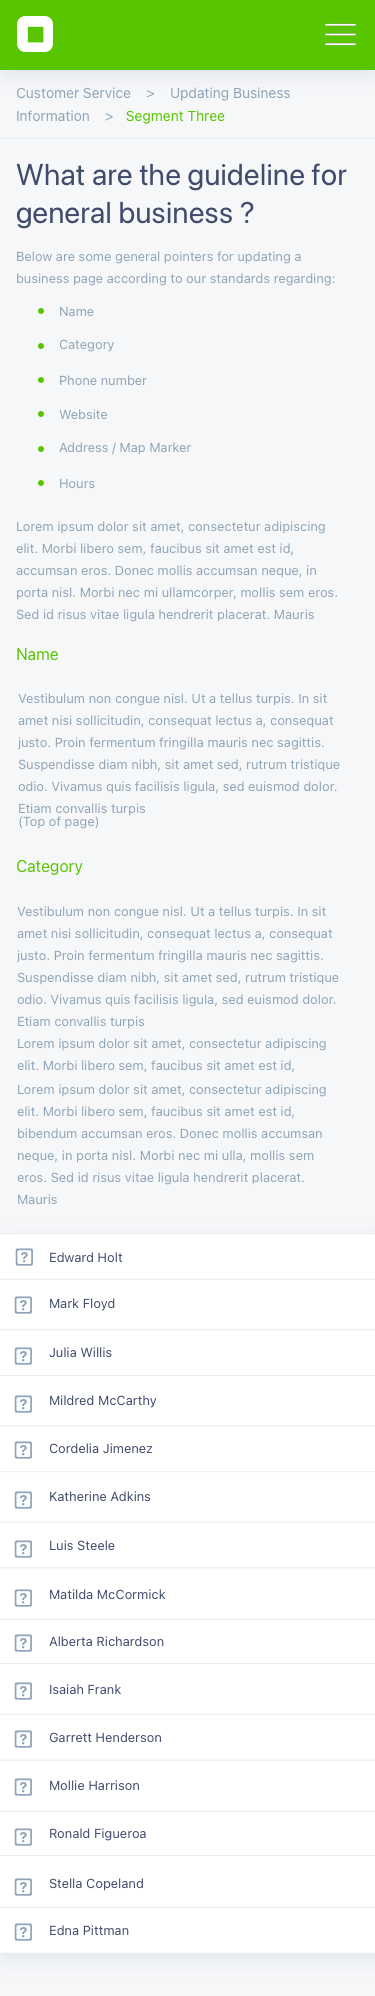
Text in this UI design:

Edna Pittman

Stella Copeland

Ronald Figueroa

Mollie Harrison

Garrett Henderson

Isaiah Frank

Alberta Richardson

Matilda McCormick

Luis Steele

Katherine Adkins

Cordelia Jimenez

Mildred McCarthy

Julia Willis

Mark Floyd

Edward Holt
Lorem ipsum dolor sit amet, consectetur adipiscing elit. Morbi libero sem, faucibus sit amet est id, bibendum accumsan eros. Donec mollis accumsan neque, in porta nisl. Morbi nec mi ulla, mollis sem  eros. Sed id risus vitae ligula hendrerit placerat. Mauris
Vestibulum non congue nisl. Ut a tellus turpis. In sit amet nisi sollicitudin, consequat lectus a, consequat justo. Proin fermentum fringilla mauris nec sagittis. Suspendisse diam nibh, sit amet sed, rutrum tristique odio. Vivamus quis facilisis ligula, sed euismod dolor. Etiam convallis turpis Lorem ipsum dolor sit amet, consectetur adipiscing elit. Morbi libero sem, faucibus sit amet est id, bibendum
Vestibulum non congue nisl. Ut a tellus turpis. In sit amet nisi sollicitudin, consequat lectus a, consequat justo. Proin fermentum fringilla mauris nec sagittis. Suspendisse diam nibh, sit amet sed, rutrum tristique odio. Vivamus quis facilisis ligula, sed euismod dolor. Etiam convallis turpis
Lorem ipsum dolor sit amet, consectetur adipiscing elit. Morbi libero sem, faucibus sit amet est id, accumsan eros. Donec mollis accumsan neque, in porta nisl. Morbi nec mi ullamcorper, mollis sem eros. Sed id risus vitae ligula hendrerit placerat. Mauris
Name
Category
Phone number
Website
Address / Map Marker
Hours
Below are some general pointers for updating a business page according to our standards regarding:
What are the guideline for general business ?
Category
(Top of page)
Name
Customer Service    >    Updating Business Information    >  Segment Three